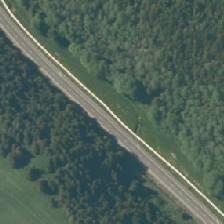
Land cover: low_producing_grassland